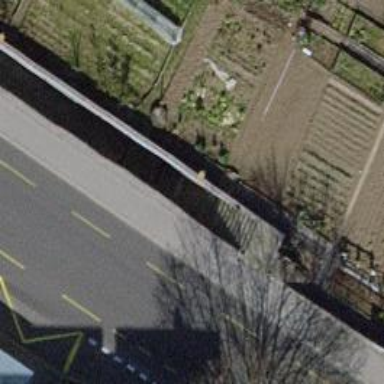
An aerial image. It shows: Footway tunnel.